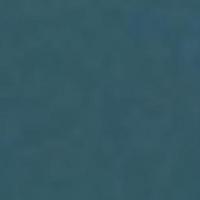
EUNIS habitat code: 14
Species observed at this site:
Cephalanthera rubra
Podiceps cristatus
Cyanistes caeruleus
Fulica atra
Anas platyrhynchos
Traunsteinera globosa
Podiceps nigricollis
Aythya fuligula
Epipactis helleborine
Gymnadenia conopsea
Chroicocephalus ridibundus
Platanthera bifolia
Ophrys apifera
Cygnus olor
Dactylorhiza majalis
Parus major
Epipactis atrorubens
Mergus merganser
Ophrys sphegodes
Neottia ovata